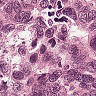
Metastatic tissue present: yes